Question: When I am trying to look at platform JAR or when I am debugging my android application in 'Eclipse', the following screen always show.

I have read some of the posts online and understand that does not come with . But how can I download the correct version of source code and attach in Eclipse?
> I guess the following link provides the right solution for me, however, unfortunately it is outdated and I can download the source code for only , & .
<URL>
Can anyone provide me the link to download the source code for Ice Cream Sandwich(4.0.3)? Any help will be much appreciated.
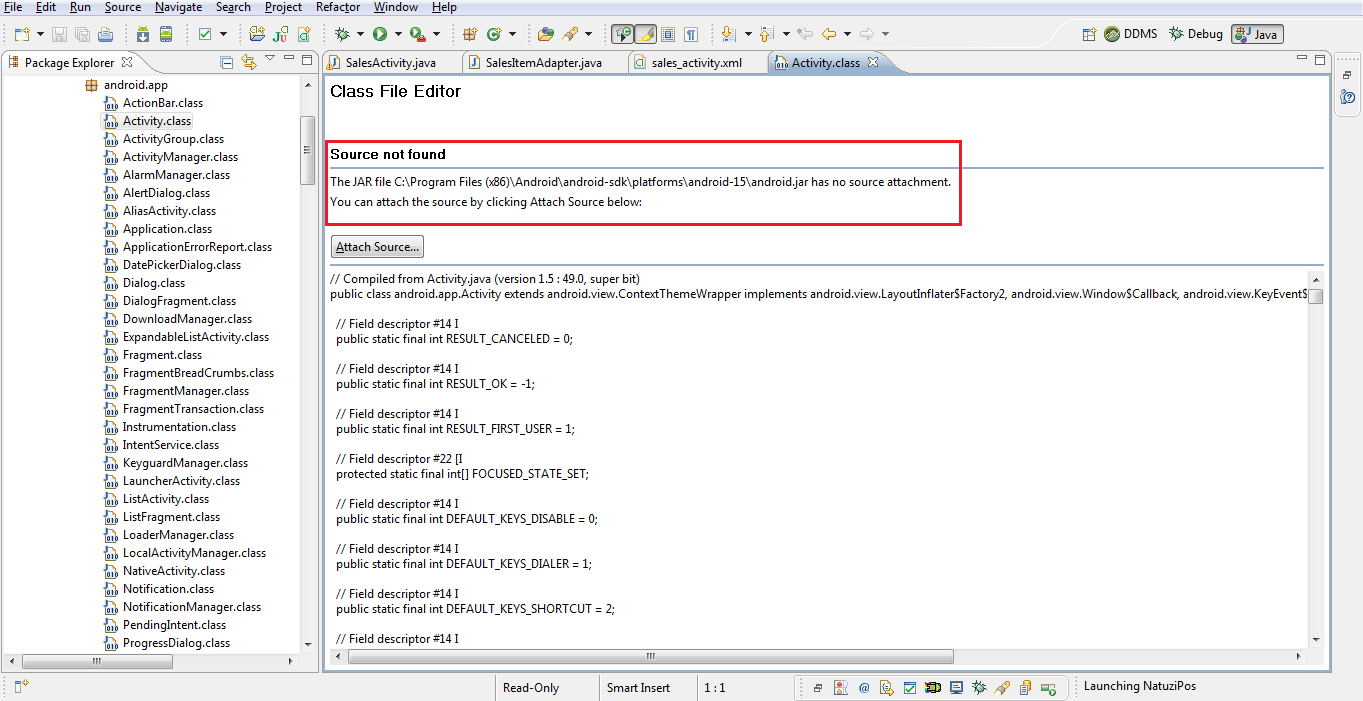
Answer: My problem was solved by following a few steps below.
1) I downloaded the source code via Android SDK Manager. (The sources are downloaded to the located in "path_to_android_sdk/sources/android-xx"). is the (15 for 4.0.3). Android Versions and API Levels can be found in the following link for your convenience.
<URL>
2) I zipped the downloaded file. ( in this case)
3) In page, I clicked "Attach Source" button and chose the zip file that I archived in step 2.